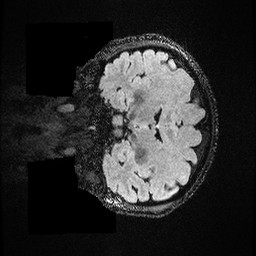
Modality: FLAIR
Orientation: coronal
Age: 54
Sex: female
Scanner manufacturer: ge
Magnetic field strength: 3 T
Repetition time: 4.802 s
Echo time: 0.1163 s